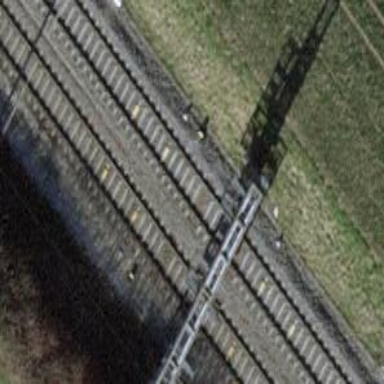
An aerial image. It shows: Railway signal.